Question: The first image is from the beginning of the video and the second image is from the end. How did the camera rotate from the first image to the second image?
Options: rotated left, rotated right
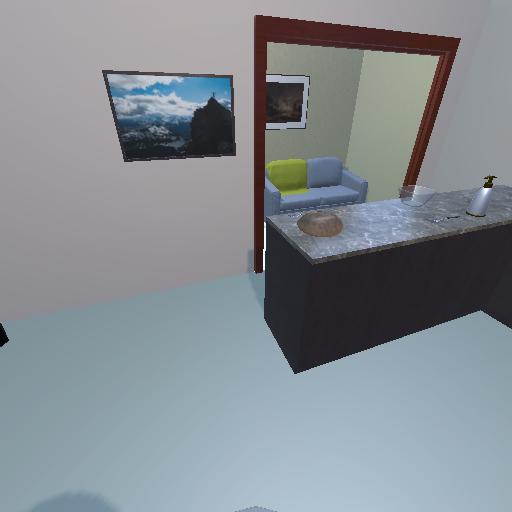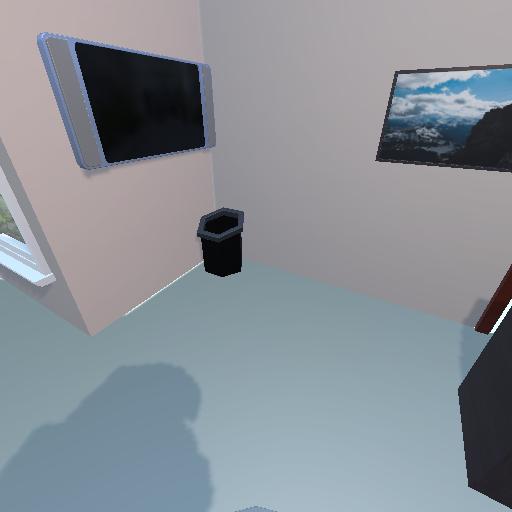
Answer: rotated left